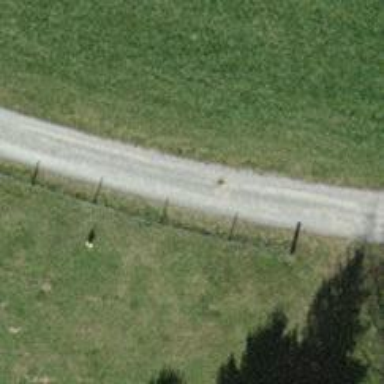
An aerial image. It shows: Compacted track with grade2 level.